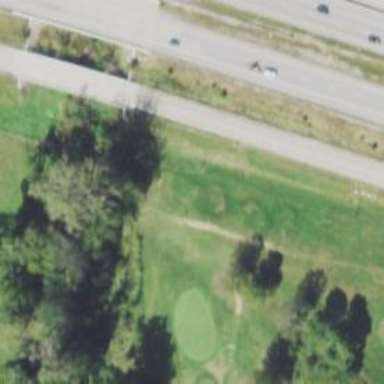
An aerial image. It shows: Golf tee.